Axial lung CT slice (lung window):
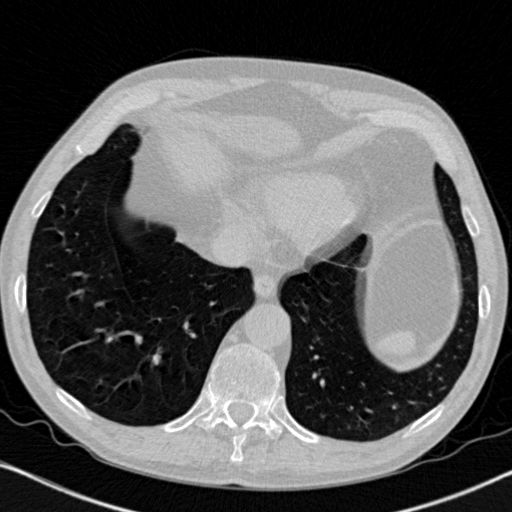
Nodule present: no